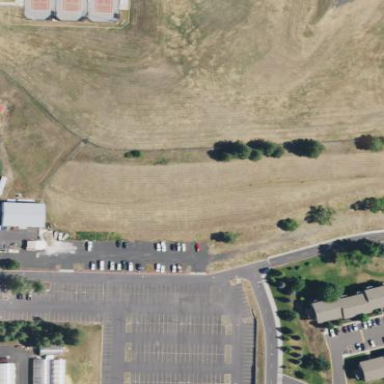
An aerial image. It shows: Parking area.